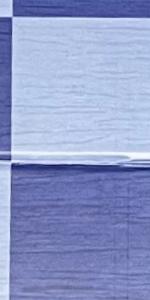
Label: Empty